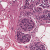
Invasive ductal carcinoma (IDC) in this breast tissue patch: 0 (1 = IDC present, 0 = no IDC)